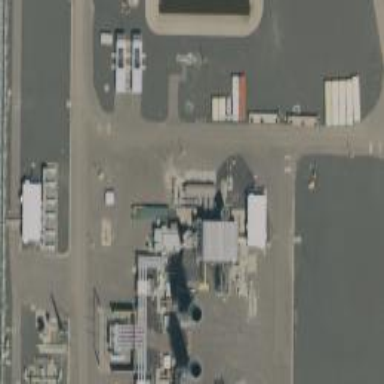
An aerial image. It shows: Gas turbine generator is in use.